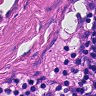
Metastatic tissue present: yes